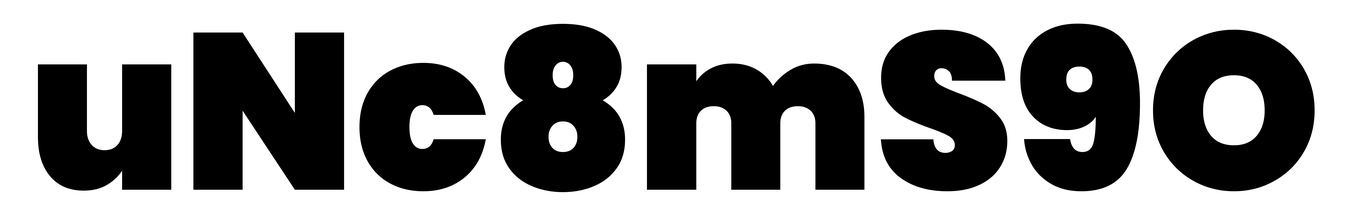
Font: Poppins-Black